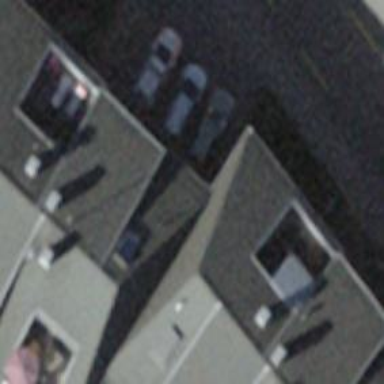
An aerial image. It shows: Police building.